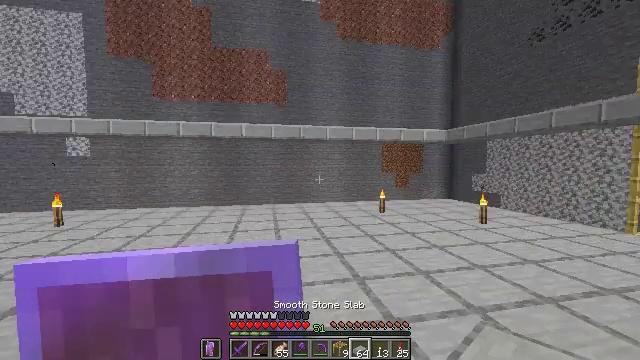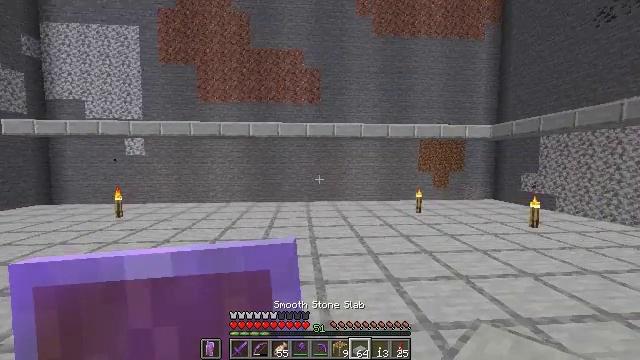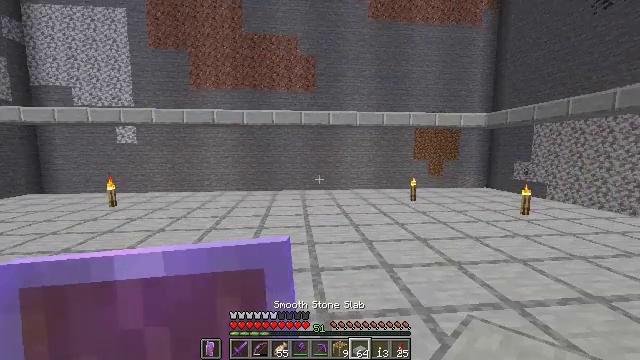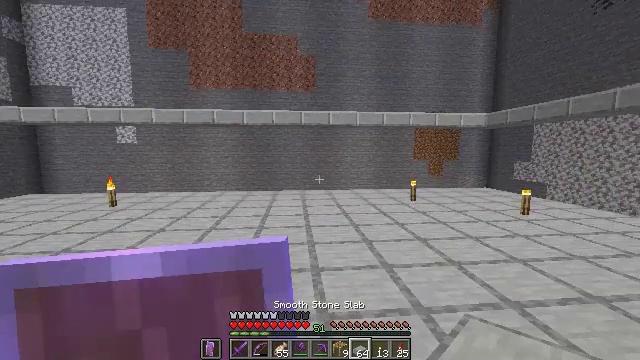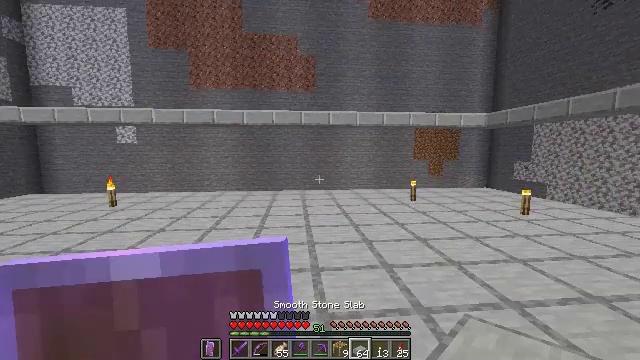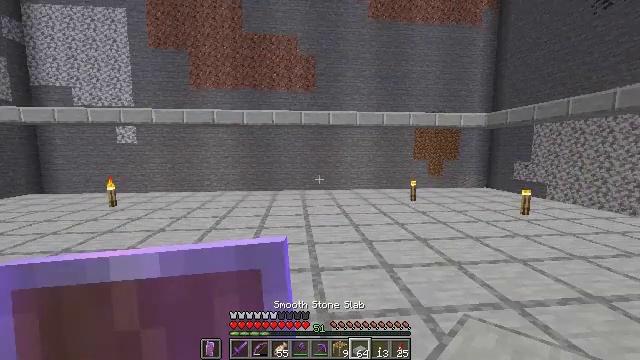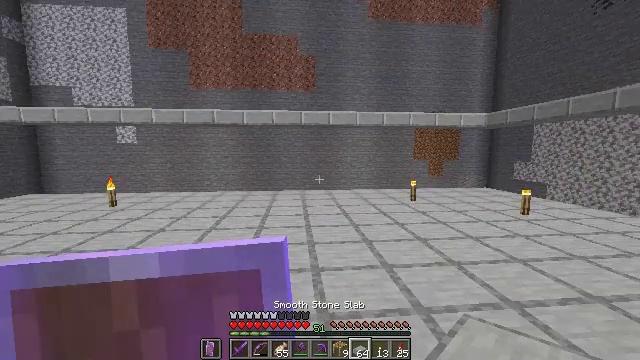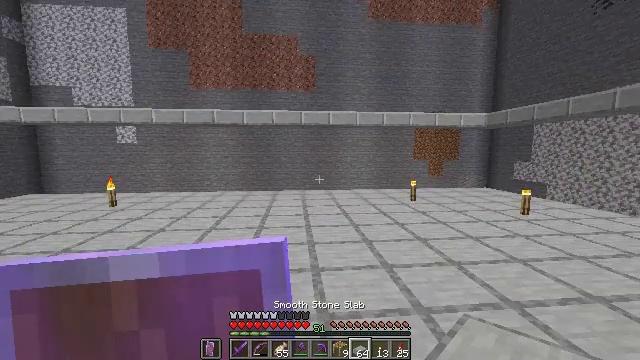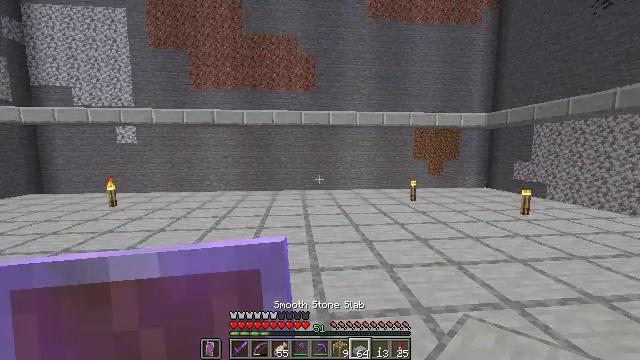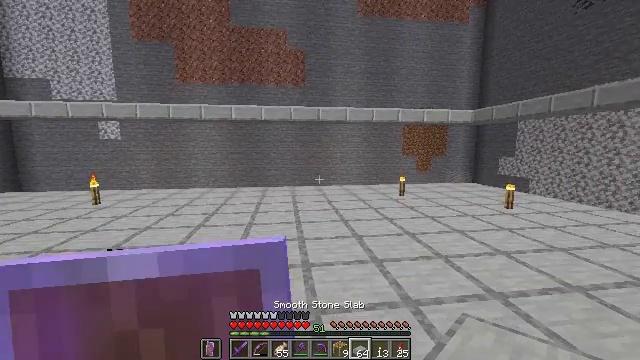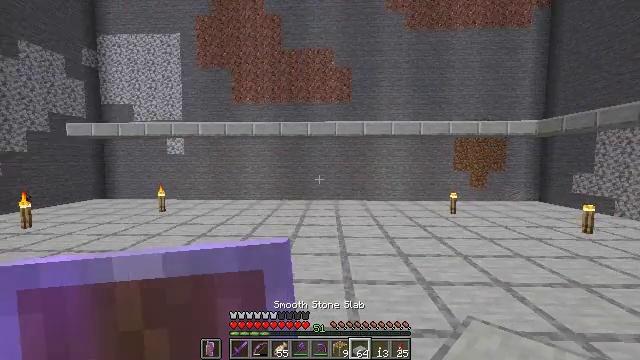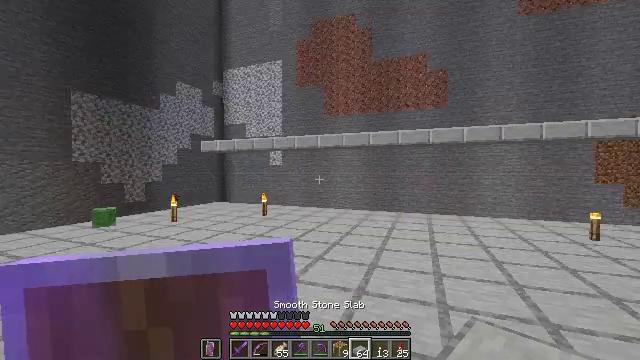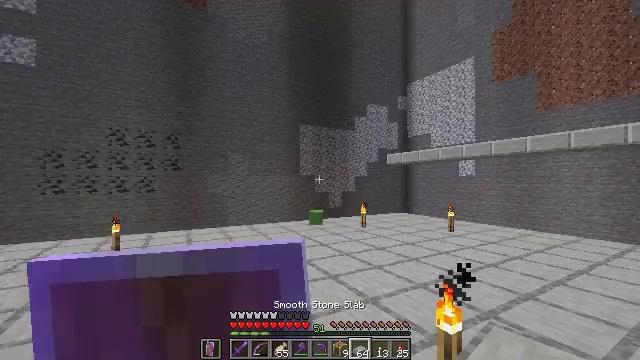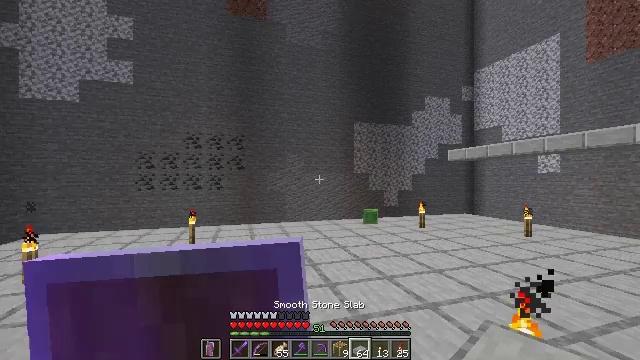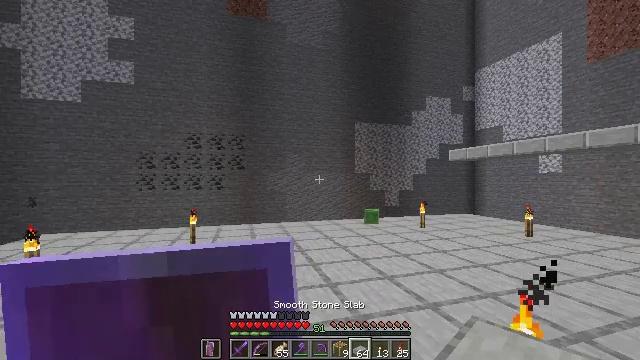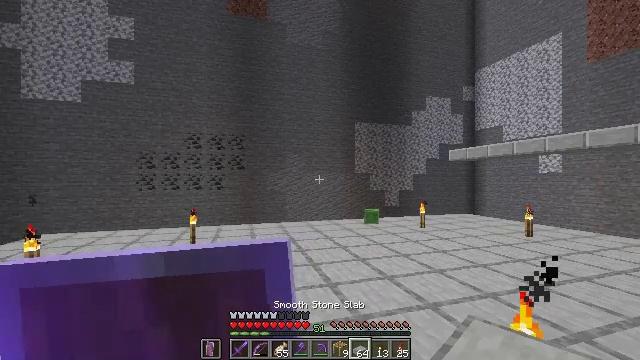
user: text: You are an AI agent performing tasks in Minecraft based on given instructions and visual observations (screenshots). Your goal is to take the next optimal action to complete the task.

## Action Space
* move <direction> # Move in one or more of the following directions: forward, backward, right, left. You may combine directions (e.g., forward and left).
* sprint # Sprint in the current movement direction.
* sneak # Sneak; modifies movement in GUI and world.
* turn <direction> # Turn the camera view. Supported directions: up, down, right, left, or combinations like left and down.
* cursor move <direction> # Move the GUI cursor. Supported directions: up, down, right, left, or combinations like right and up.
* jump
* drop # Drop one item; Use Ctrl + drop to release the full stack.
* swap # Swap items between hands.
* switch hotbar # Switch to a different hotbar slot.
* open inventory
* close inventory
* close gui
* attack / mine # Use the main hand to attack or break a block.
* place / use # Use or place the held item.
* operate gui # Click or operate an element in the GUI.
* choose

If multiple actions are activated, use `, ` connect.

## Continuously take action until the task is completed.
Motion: motion action
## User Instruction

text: Combat the slime.
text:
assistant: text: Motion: turn left
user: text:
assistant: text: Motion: turn right and down
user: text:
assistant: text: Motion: no_op
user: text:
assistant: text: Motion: no_op
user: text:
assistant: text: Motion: no_op
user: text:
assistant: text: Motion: no_op
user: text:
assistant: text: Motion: no_op
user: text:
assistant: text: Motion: no_op
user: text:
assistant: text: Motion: turn right
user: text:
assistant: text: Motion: turn left and up
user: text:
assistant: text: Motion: turn left and up
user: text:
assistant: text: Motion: turn left and up
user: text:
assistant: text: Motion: turn left
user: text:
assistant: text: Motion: no_op
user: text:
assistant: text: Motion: no_op
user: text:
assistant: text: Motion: no_op
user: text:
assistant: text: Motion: no_op
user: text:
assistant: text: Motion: no_op
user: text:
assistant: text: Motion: no_op
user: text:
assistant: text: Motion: no_op
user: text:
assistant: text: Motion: no_op
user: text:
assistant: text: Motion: no_op
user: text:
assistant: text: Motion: no_op
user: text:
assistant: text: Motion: no_op
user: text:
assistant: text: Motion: no_op
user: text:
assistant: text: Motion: no_op
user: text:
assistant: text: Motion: no_op
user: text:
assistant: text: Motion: no_op
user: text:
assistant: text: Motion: move forward
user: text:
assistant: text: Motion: move forward